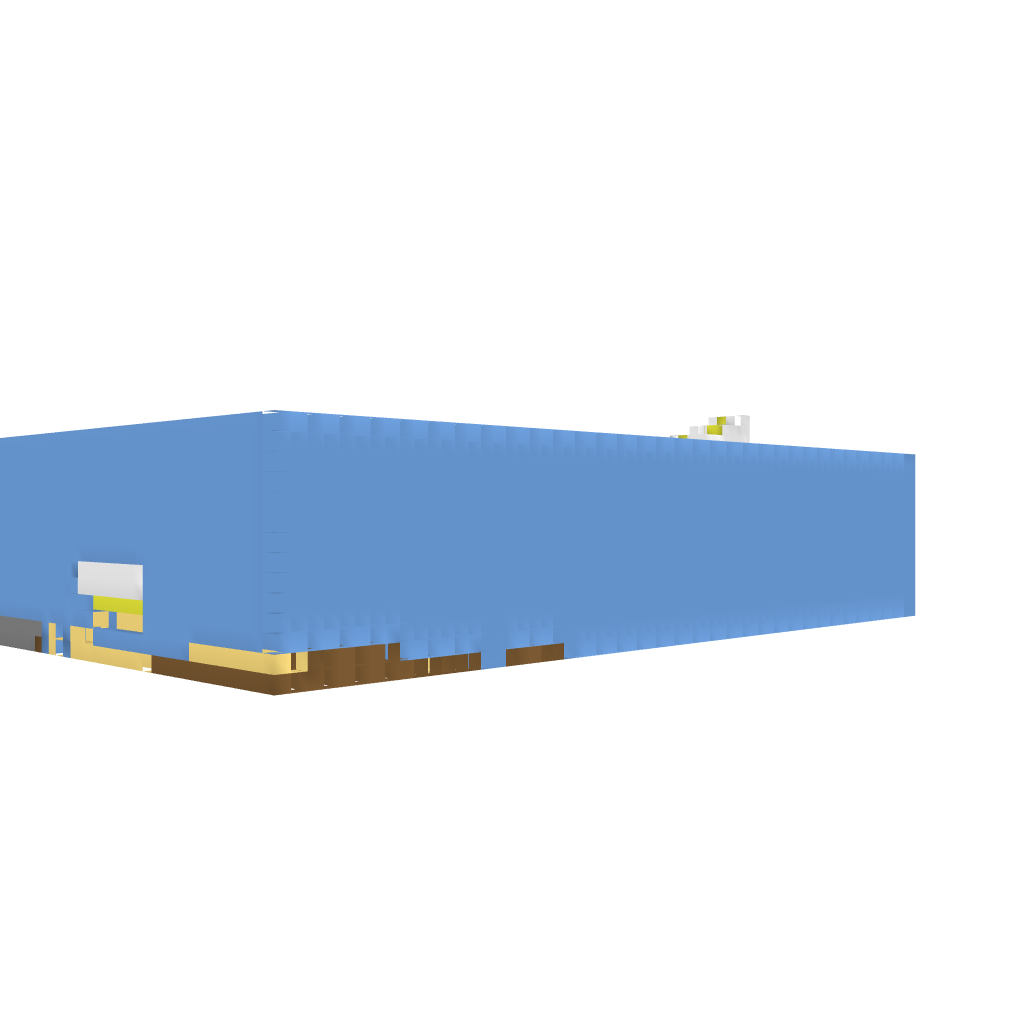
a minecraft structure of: Underwater Home bad low quality